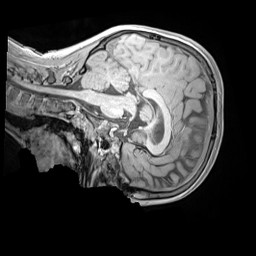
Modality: MP2RAGE
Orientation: sagittal
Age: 9
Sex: male
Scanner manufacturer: siemens
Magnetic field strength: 3 T
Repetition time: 4 s
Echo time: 0.00303 s